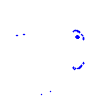
Particle: proton